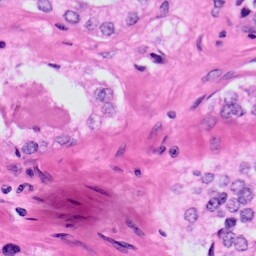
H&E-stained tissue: Prostate